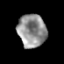
Tissue: prostate
Cell type: T cells
Senescence score: 0.3482
Nuclear area (px): 918
Mean DAPI intensity: 145.156